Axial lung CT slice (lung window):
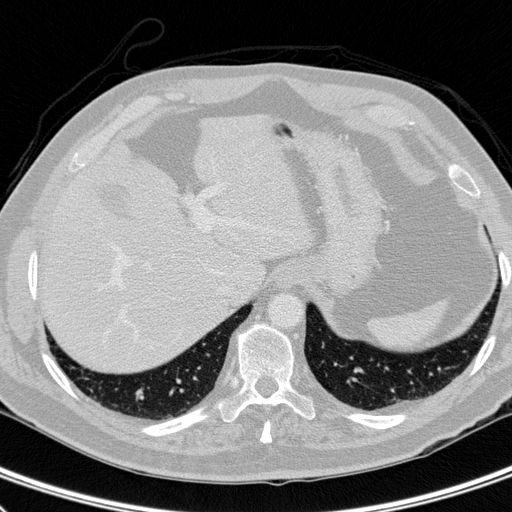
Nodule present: no